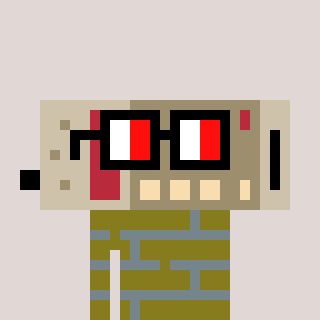
a pixel art character with square glasses with black frames and red eyes, a cordless phone-shaped head and a gunk-colored body on a warm background